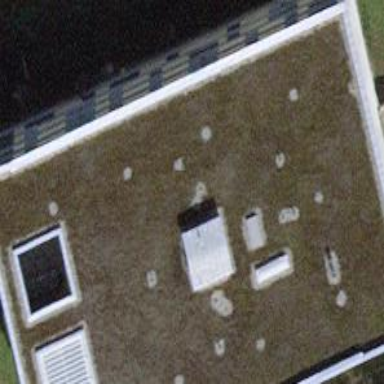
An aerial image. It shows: Building with apartments and flat roof.